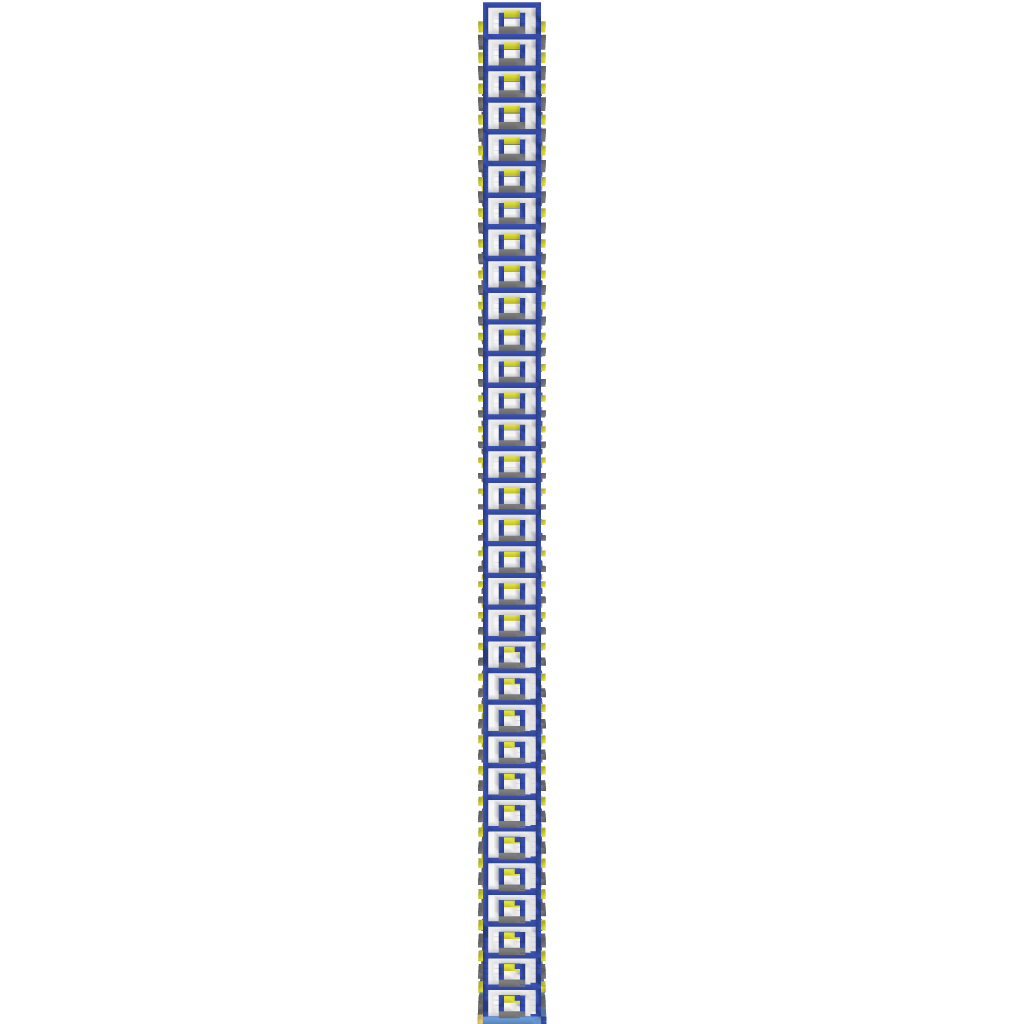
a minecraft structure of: skyscraper high quality